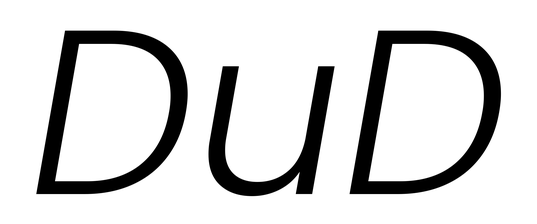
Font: Poppins-LightItalic